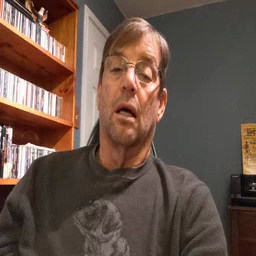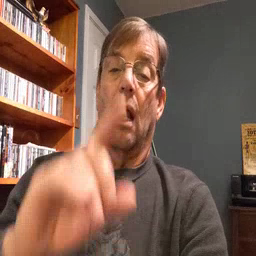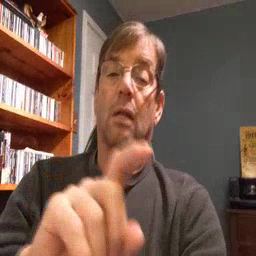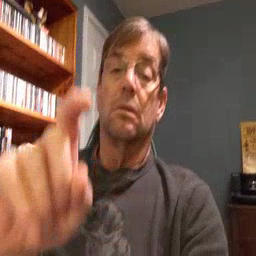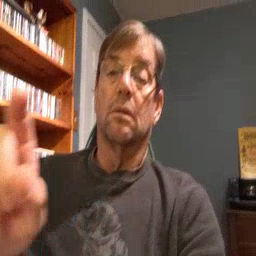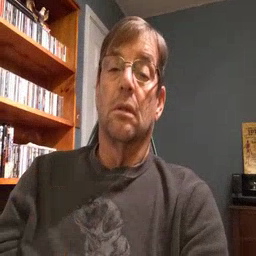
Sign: closet